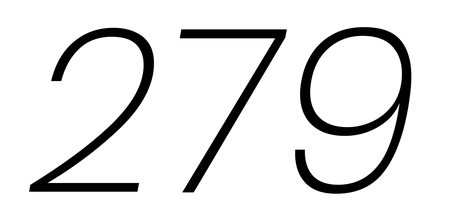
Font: Poppins-ExtraLightItalic